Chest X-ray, PA view. Patient: 68 years old, sex F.
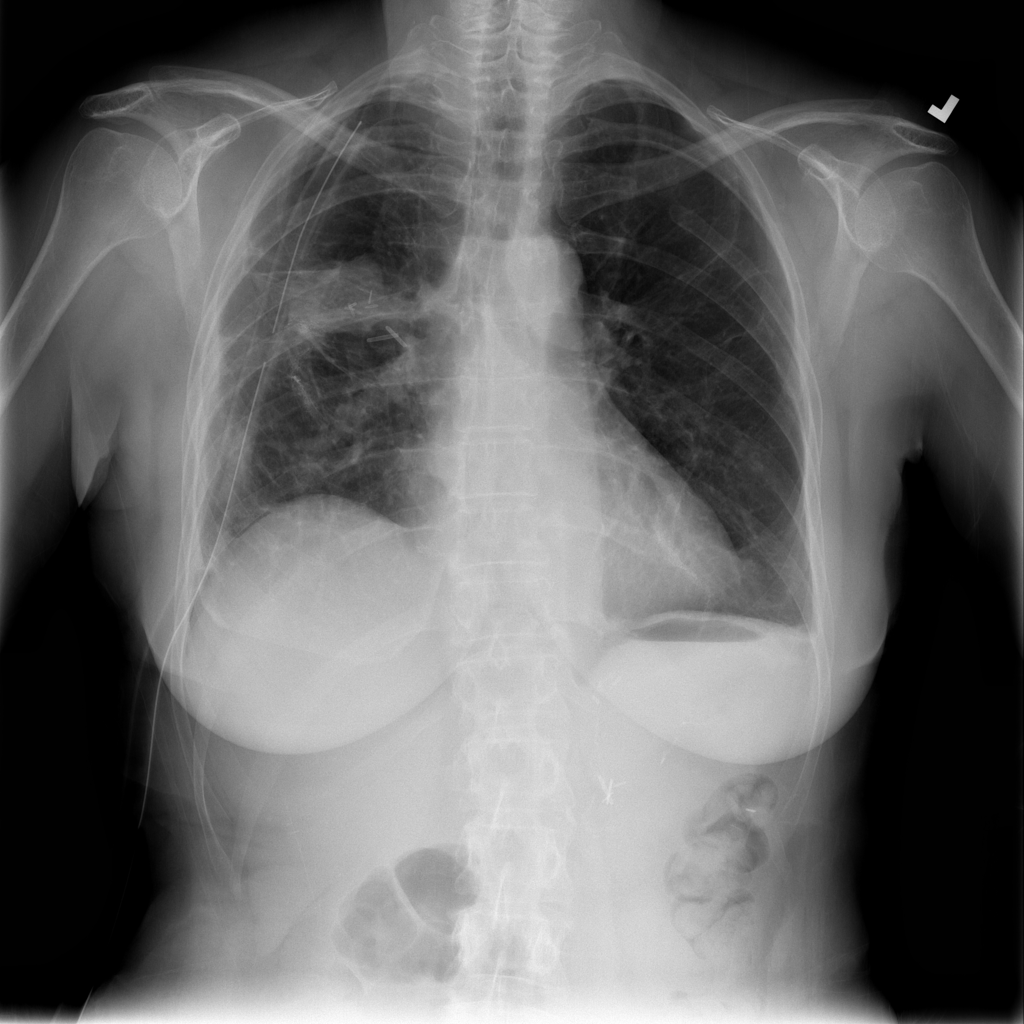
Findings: No Finding